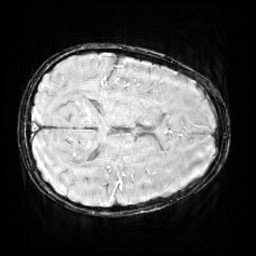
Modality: SWI
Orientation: axial
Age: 9
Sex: male
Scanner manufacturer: siemens
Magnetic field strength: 3 T
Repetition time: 0.027 s
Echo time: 0.02 s